Interaction volume radius: 10 \u00c5
Interaction volume height: 20 \u00c5
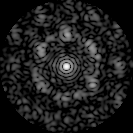
Disorder parameter: 0.7131